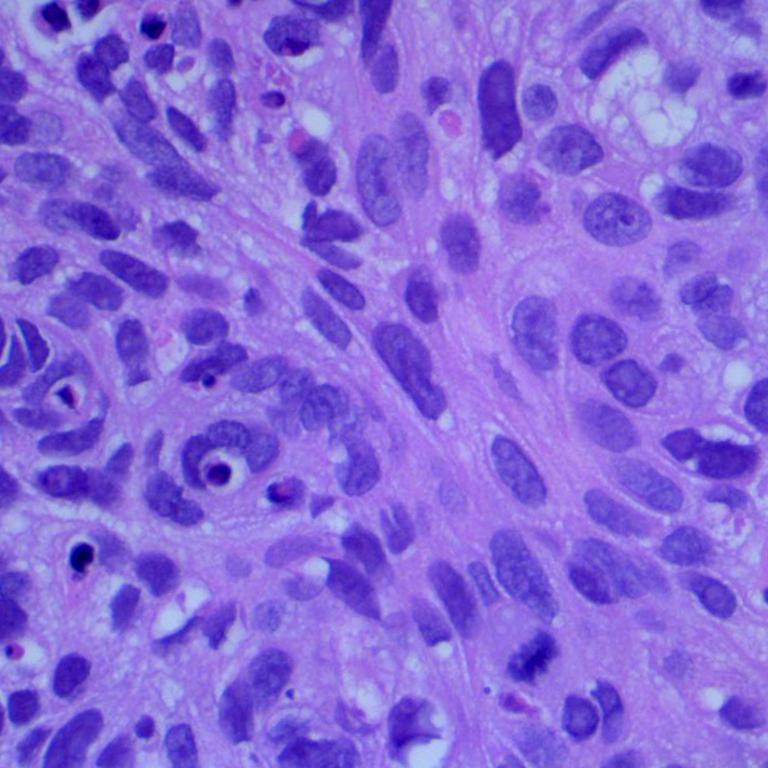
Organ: lung
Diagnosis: squamous carcinomas